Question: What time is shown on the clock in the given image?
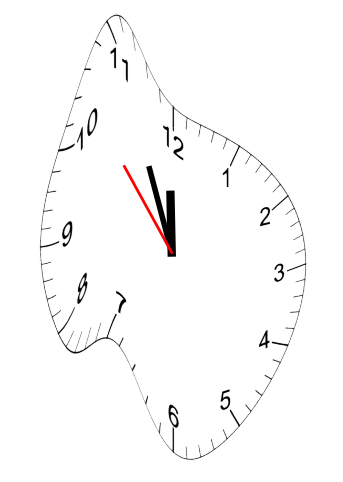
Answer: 11:55:53